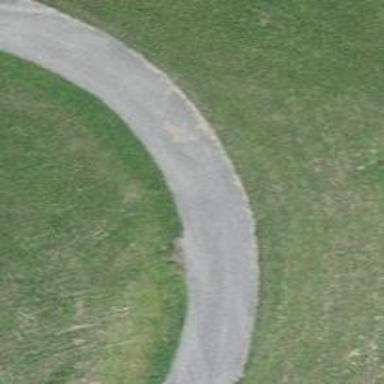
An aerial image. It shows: Asphalt track with grade1 tracktype.